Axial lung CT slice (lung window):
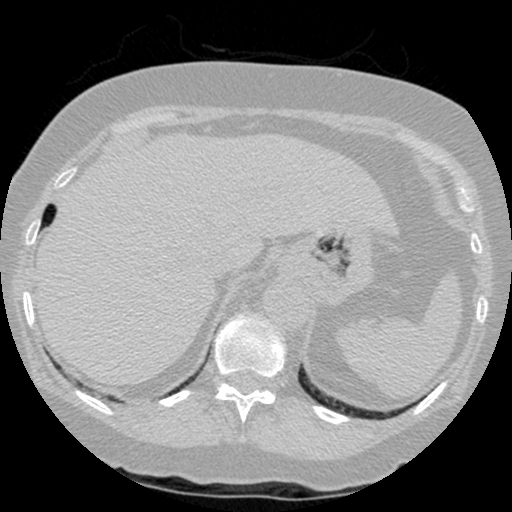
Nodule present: no